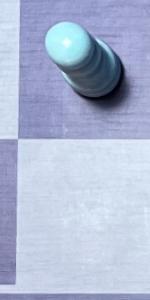
Label: Empty